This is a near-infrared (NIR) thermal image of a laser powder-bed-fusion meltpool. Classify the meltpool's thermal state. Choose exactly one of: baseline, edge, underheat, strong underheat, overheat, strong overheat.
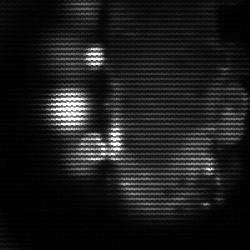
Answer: strong underheat